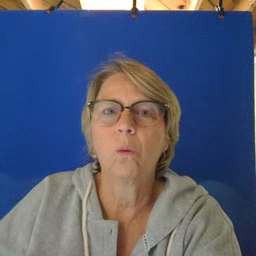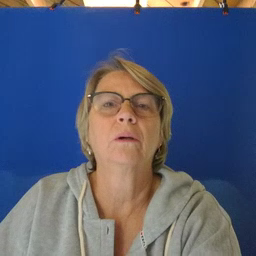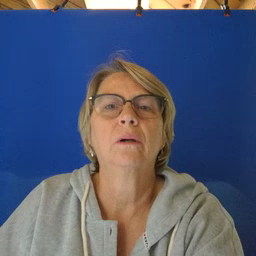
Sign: blow